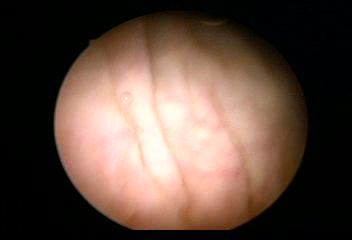
Modality: WLC
Class: Normal mucosa
Bladder cancer association: No